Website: crate-barrel
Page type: billing-address
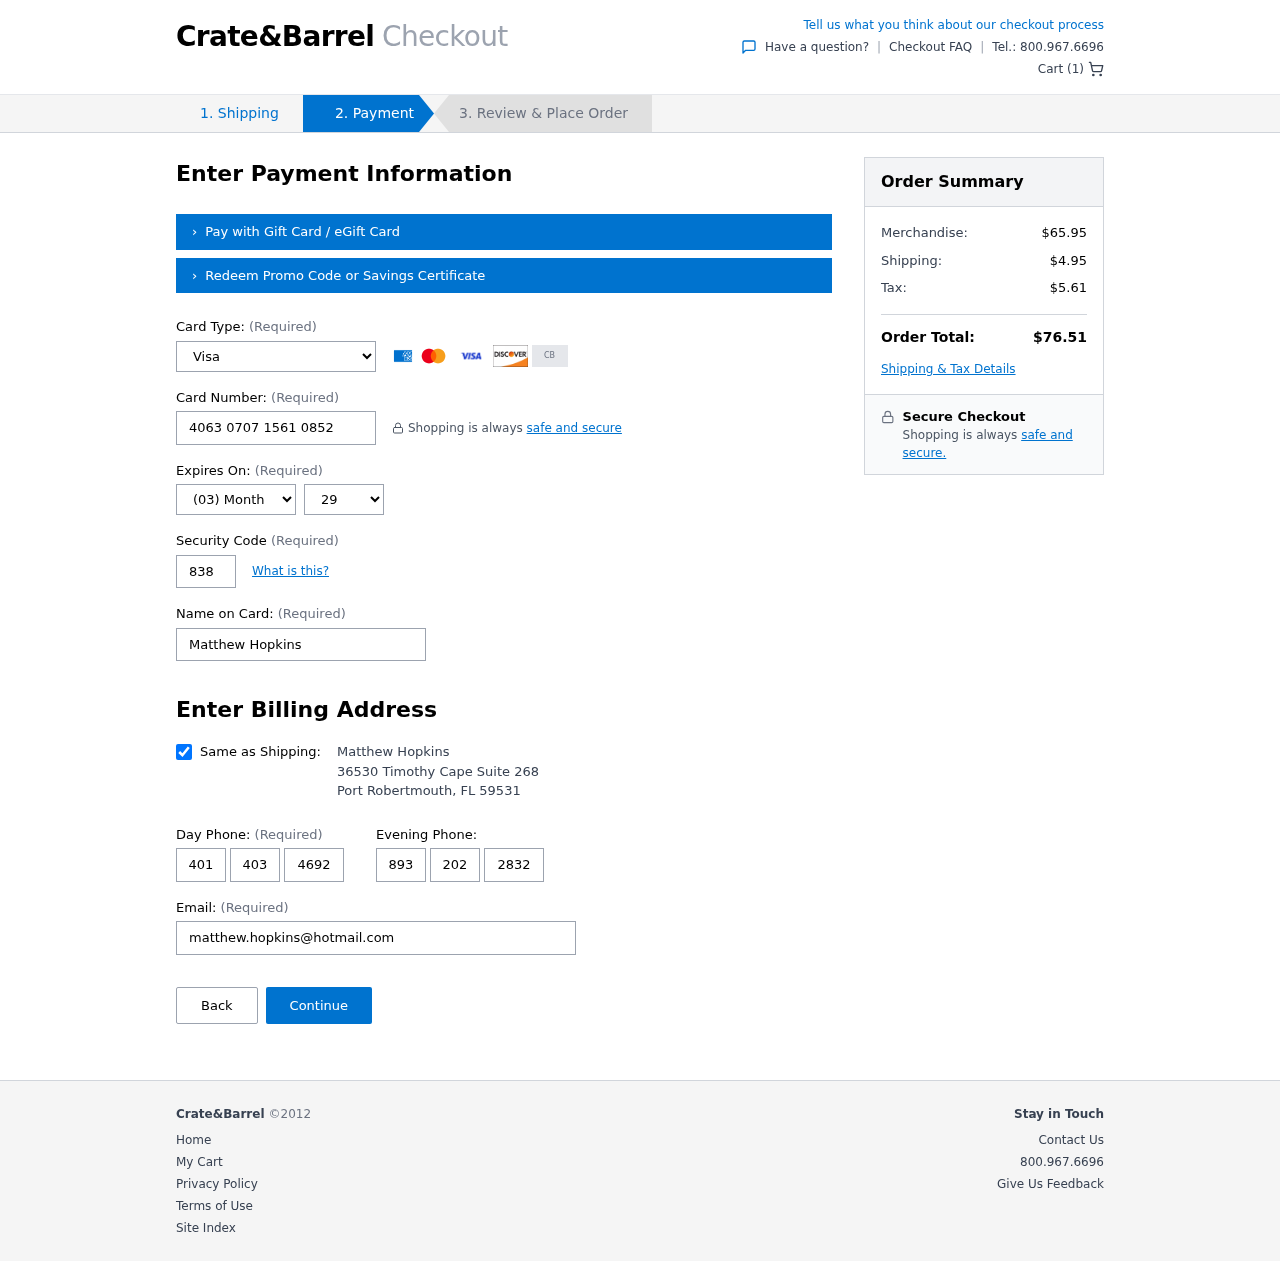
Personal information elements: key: PII_CARD_CVV
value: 838
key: PII_CARD_EXPIRY_MONTH
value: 03
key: PII_CARD_EXPIRY_YEAR
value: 29
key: PII_CARD_NUMBER
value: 4063 0707 1561 0852
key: PII_CARD_TYPE
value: Visa
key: PII_CITY
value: Port Robertmouth
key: PII_EMAIL
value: matthew.hopkins@hotmail.com
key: PII_FULLNAME
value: Matthew Hopkins
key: PII_PHONE_ALT_AREA
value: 893
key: PII_PHONE_ALT_PREFIX
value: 202
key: PII_PHONE_ALT_SUFFIX
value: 2832
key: PII_PHONE_AREA
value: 401
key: PII_PHONE_PREFIX
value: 403
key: PII_PHONE_SUFFIX
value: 4692
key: PII_POSTCODE
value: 59531
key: PII_STATE_ABBR
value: FL
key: PII_STREET
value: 36530 Timothy Cape Suite 268
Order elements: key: ORDER_NUM_ITEMS
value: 1
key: ORDER_SUBTOTAL
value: $65.95
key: ORDER_SHIPPING_COST
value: $4.95
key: ORDER_TAX
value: $5.61
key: ORDER_TOTAL
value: $76.51